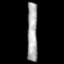
Tissue: prostate
Cell type: Fibroblasts
Senescence score: 0.7542
Nuclear area (px): 626
Mean DAPI intensity: 160.685